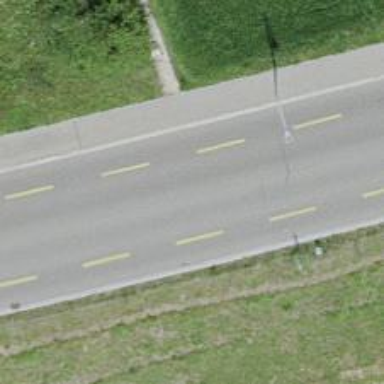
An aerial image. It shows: Tertiary road with asphalt surface including cycle lane.